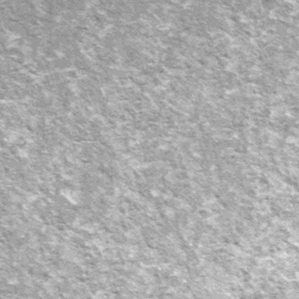
Label: frost